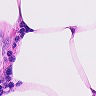
Metastatic tissue present: no